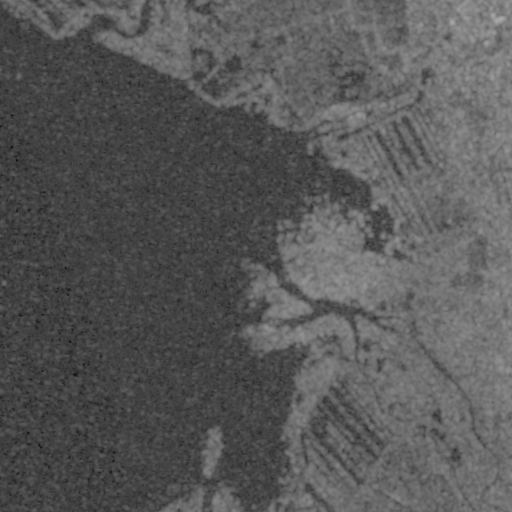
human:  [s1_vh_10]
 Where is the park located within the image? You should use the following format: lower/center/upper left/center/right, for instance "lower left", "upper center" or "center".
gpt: The park is located in the upper right of the image.
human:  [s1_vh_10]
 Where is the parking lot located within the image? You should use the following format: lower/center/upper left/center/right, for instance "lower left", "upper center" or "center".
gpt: The parking lot is located in the upper right of the image.
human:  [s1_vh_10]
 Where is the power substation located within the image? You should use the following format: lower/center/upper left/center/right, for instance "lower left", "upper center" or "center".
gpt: The power substation is located in the upper right of the image.
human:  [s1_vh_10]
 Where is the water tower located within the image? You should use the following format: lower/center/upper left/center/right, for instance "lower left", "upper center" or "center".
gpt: The water tower is located in the upper right of the image.
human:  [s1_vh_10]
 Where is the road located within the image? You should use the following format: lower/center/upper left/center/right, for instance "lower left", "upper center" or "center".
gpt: There is no road in the image.

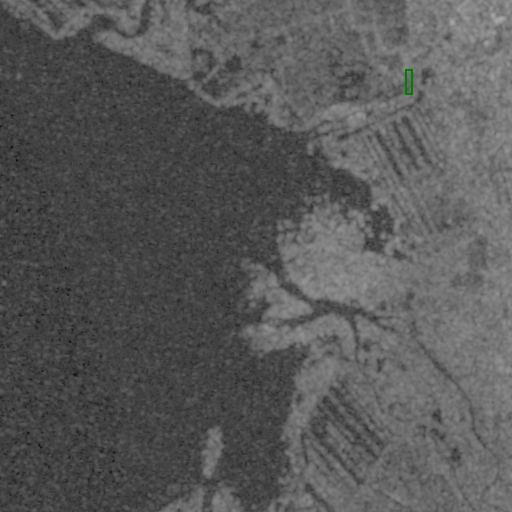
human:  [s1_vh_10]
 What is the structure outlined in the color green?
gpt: The structure outlined in green is a parking lot.
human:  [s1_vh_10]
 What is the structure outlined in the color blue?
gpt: There is no blue outline.